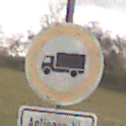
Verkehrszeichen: VerbotFuerKraftfahrzeugeUeberDreiKommaFuenfTonnen
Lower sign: SonstigeFahrzeugePersonengruppenFrei3
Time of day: Midday
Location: Outdoor (Nature)
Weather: Overcast
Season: NotSpecified
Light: Natural